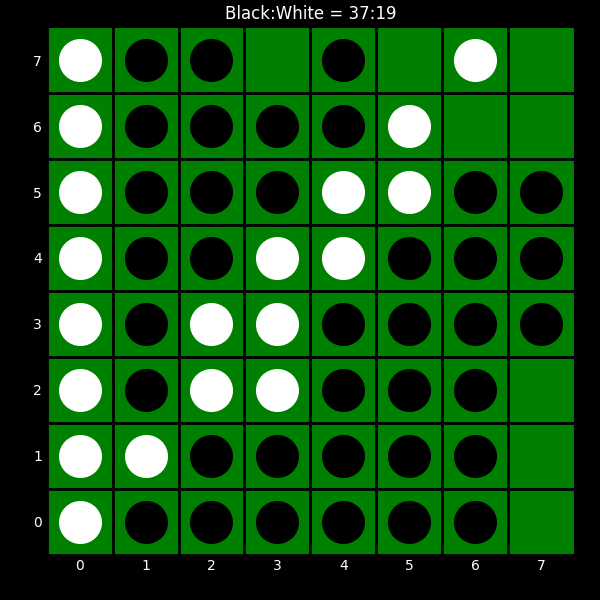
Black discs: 37
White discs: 19